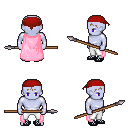
a pixel art fantasy rpg character, male body template, dark elf, purple skin, pink cape, white pants, plain hairstyle, red bandana, ghillies, spear, four views (front, back, left, right), 2x2 character sprite sheet, small pixel art, hard edges, no anti-aliasing